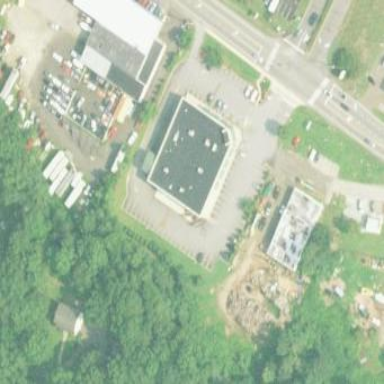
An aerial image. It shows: Retail building.